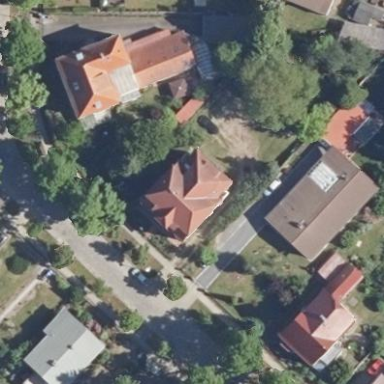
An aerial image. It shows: Apartments building with mansard roof.